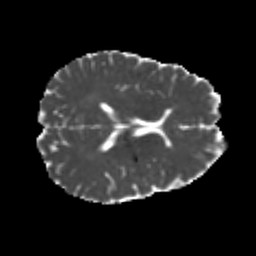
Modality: MD
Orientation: axial
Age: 23
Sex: male
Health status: healthy
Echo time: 0.074 s